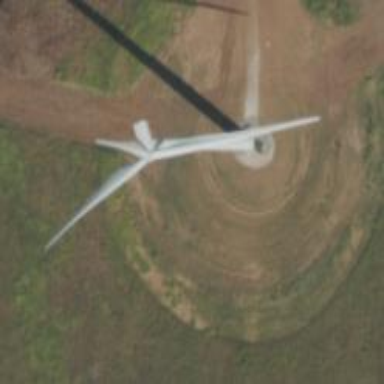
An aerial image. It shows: Wind turbine used as power generator.